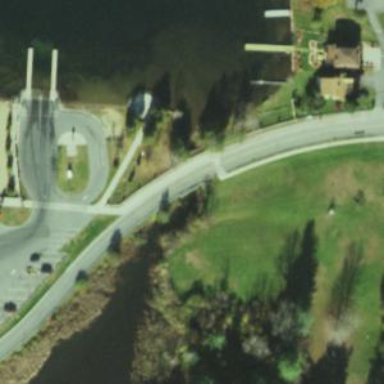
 featuring bridge. There is separate sidewalk along the road."